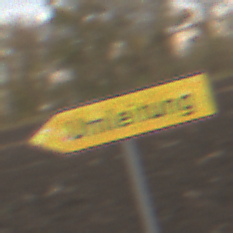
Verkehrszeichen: UmleitungswegweiserLinksweisend
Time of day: MorningAfternoon
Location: Outdoor (Nature)
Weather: Overcast
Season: NotSpecified
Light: Natural